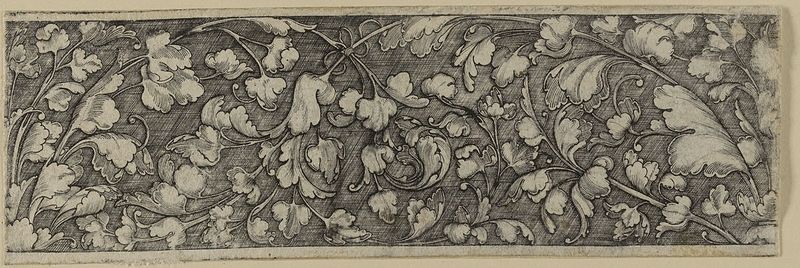
Titel: Blätterfüllung
Künstler: Heinrich Aldegrever
Standort: Hamburg
Institution: Museum für Kunst und Gewerbe Hamburg
Schlagwörter: blätter, schwarz, zeichnung, ornament, blatt, pflanze, renaissance, papier, grafik, graphik, linien, floral, ornamente, fotografie, photographie, druckgraphik, druckgrafik, stich, kupferstich, arabeske, rankenwerk, rankenornament, blattornament, reproduktionen, druckerzeugnisse, pflanzenornamente, ornamentstich, vorlageblätter, hopfenblatt, füllung, laubornament, durchwachsen